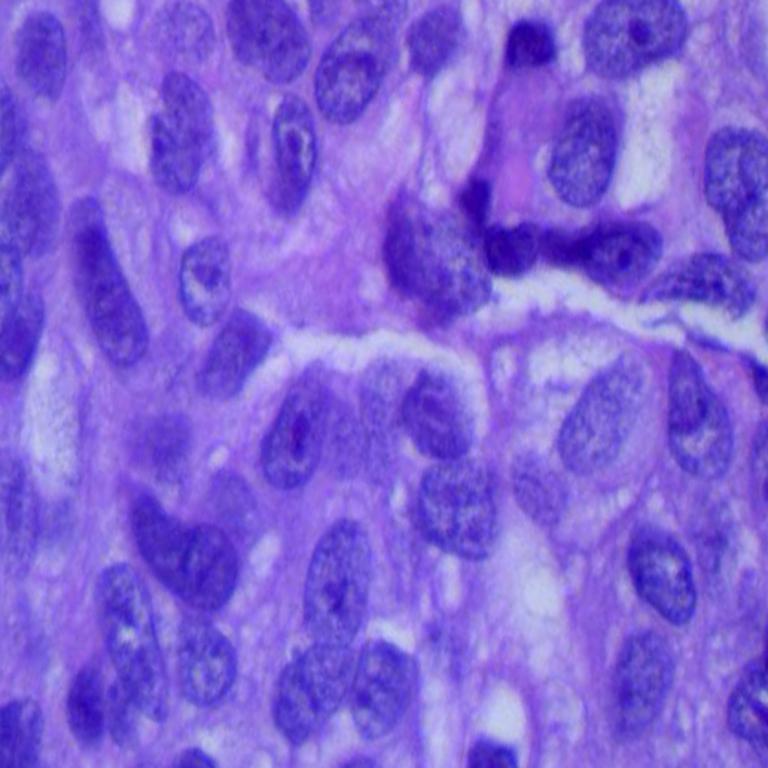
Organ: lung
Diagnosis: squamous carcinomas